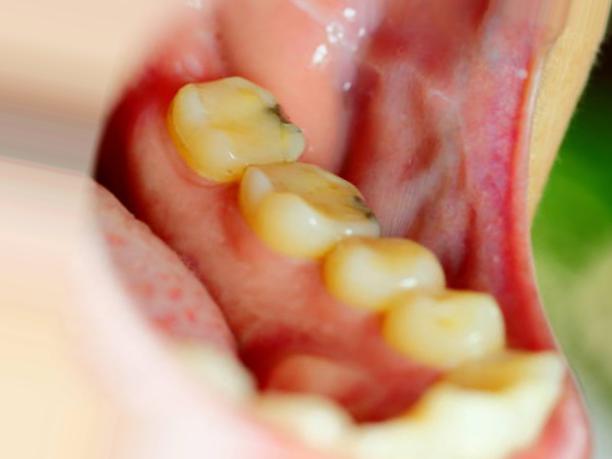
Condition: Caries